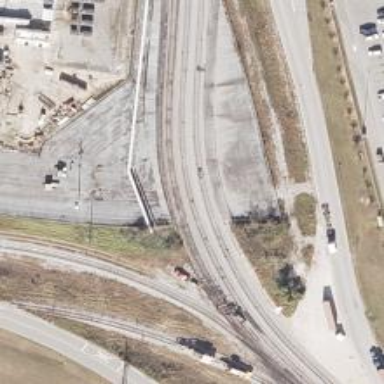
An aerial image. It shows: Railway spur service.